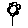
Label: flower